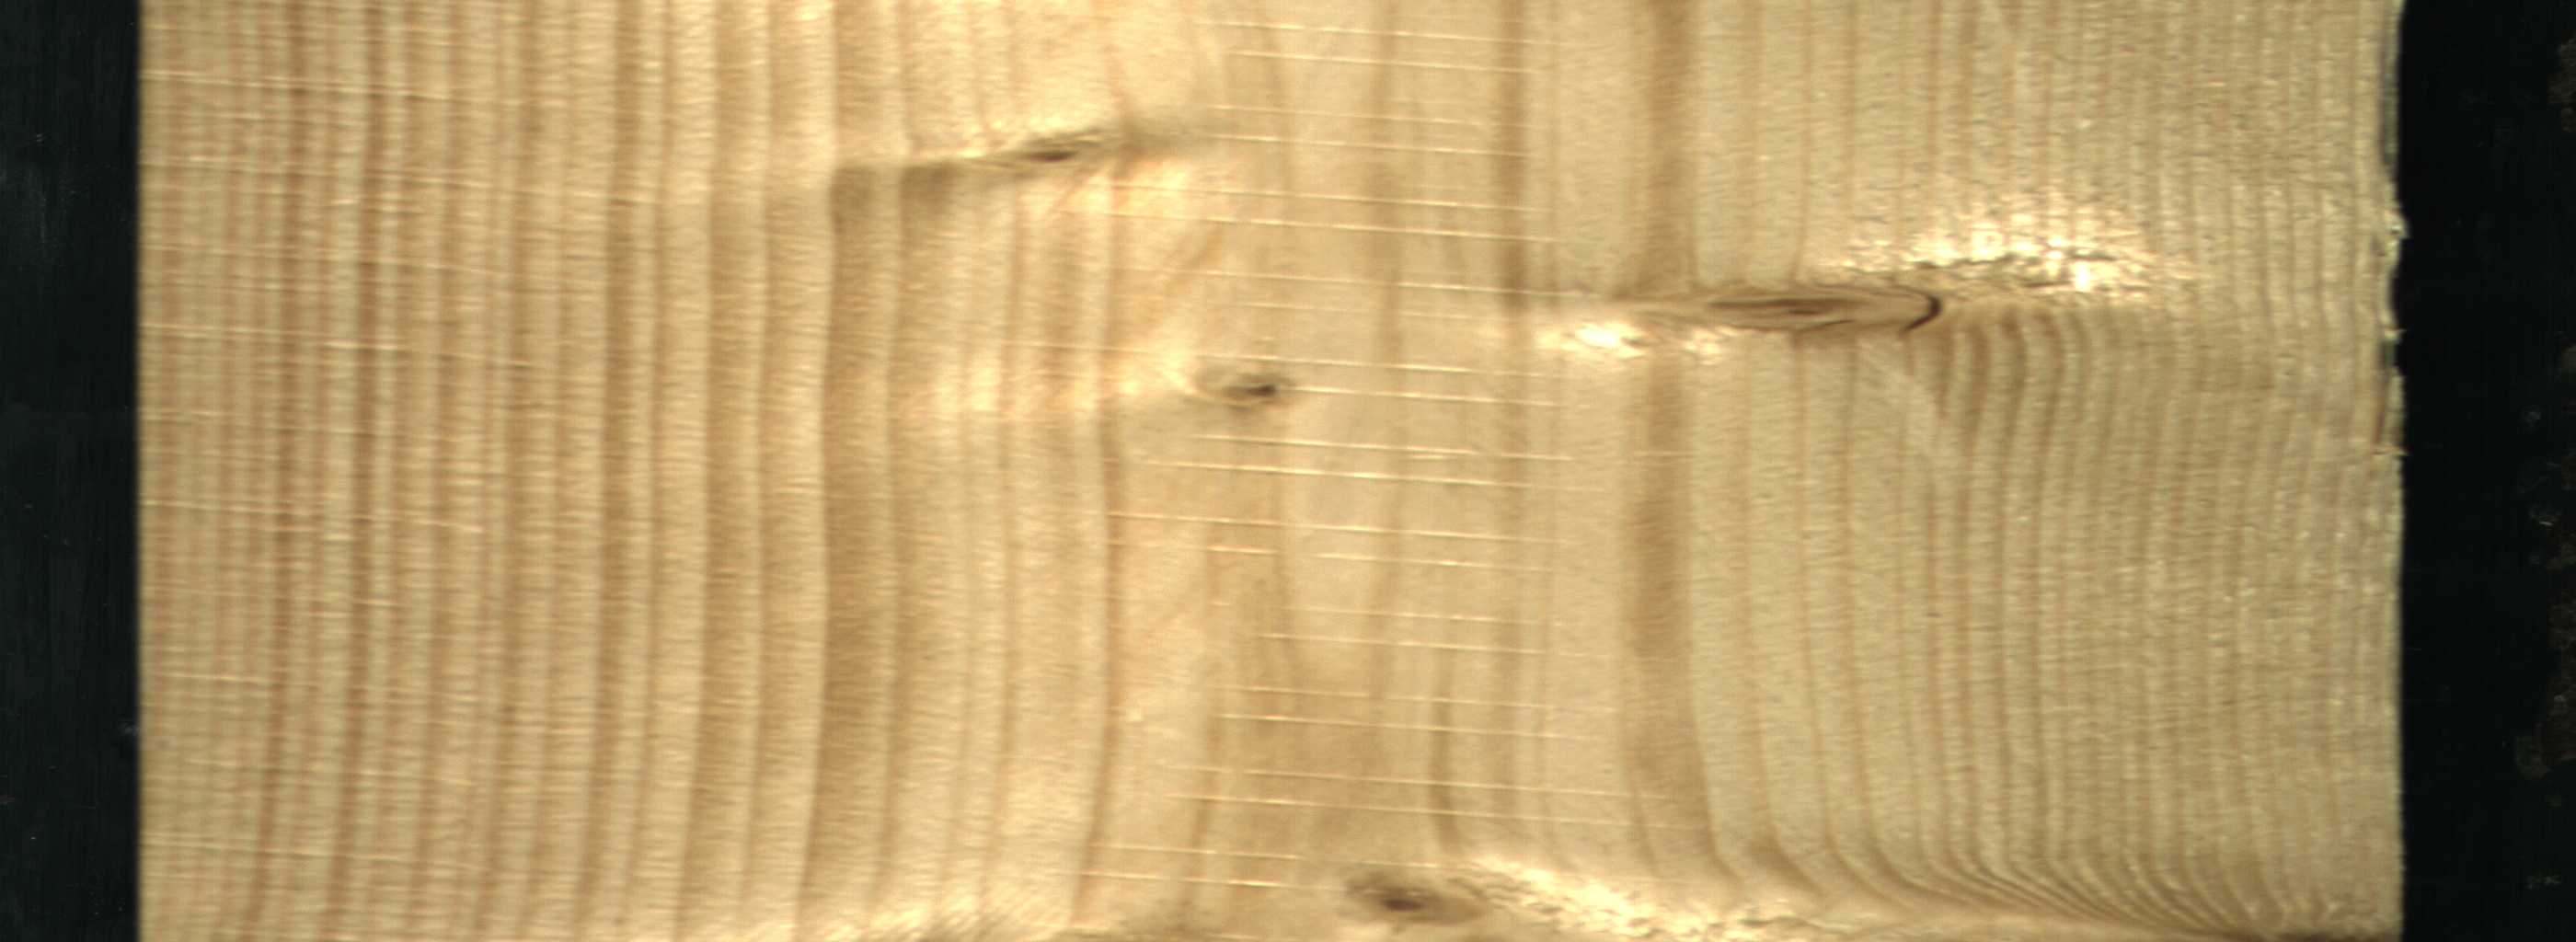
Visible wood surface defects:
Live_Knot
Live_Knot
Live_Knot
Live_Knot